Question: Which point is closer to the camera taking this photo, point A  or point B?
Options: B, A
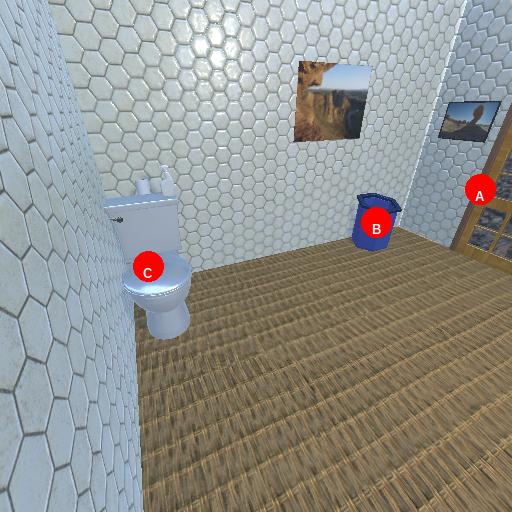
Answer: B